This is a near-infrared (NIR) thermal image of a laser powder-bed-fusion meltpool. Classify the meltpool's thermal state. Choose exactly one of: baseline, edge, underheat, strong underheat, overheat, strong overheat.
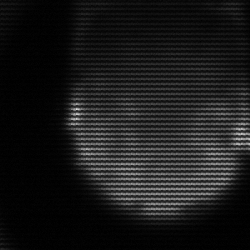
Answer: edge